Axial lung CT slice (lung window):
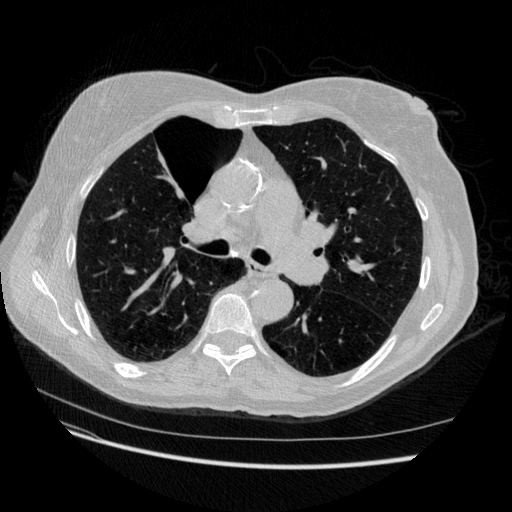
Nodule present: no